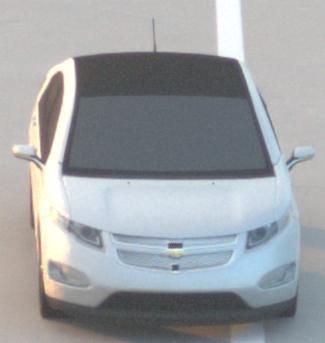
Make: Chevrolet
Model: Volt
Detailed model: Volt
Model produced from: 2011/11
Model produced until: 2014/08
Doors: 5
Color: white
Road condition: dry road
Daytime: sunrise or sunset
Contrast: low contrast